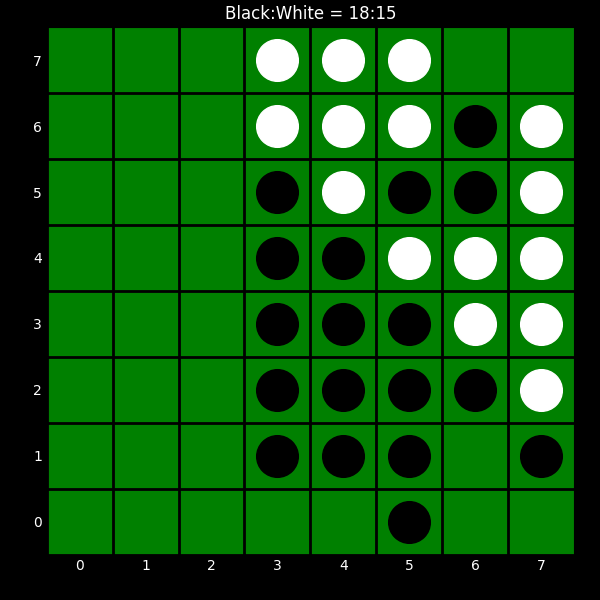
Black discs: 18
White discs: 15